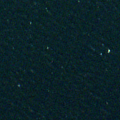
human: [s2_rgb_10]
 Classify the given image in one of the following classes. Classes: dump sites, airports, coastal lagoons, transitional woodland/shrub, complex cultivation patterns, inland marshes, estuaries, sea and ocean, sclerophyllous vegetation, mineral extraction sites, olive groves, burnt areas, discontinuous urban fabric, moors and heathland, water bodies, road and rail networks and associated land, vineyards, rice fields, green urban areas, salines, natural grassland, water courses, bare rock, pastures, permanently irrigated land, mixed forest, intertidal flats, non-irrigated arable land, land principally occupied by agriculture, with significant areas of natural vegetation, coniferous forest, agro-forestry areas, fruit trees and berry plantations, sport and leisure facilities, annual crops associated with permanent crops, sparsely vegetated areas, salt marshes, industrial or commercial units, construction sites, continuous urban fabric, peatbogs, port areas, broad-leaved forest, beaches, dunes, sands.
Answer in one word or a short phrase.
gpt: sea and ocean